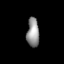
Tissue: lung
Cell type: Myeloid cells
Senescence score: 0.1442
Nuclear area (px): 350
Mean DAPI intensity: 145.894